Interaction volume radius: 5 \u00c5
Interaction volume height: 40 \u00c5
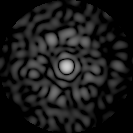
Disorder parameter: 0.8409